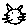
Label: cat